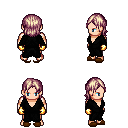
a pixel art fantasy rpg character, male body template, human, light skin, gray robe, teal pants, white blonde long bangs hairstyle, gold gloves, brown slippers, four views (front, back, left, right), 2x2 character sprite sheet, small pixel art, hard edges, no anti-aliasing